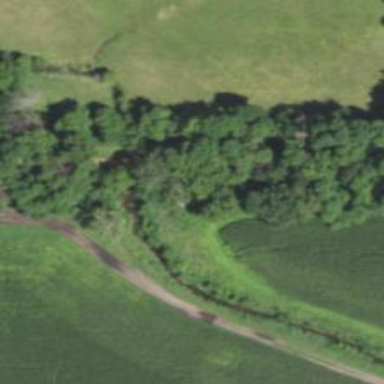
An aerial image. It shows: Bridleway bridge.